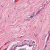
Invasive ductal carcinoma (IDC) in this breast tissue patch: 0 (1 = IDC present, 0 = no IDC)